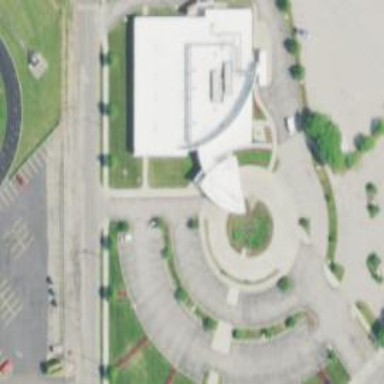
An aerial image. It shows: Clinic building.